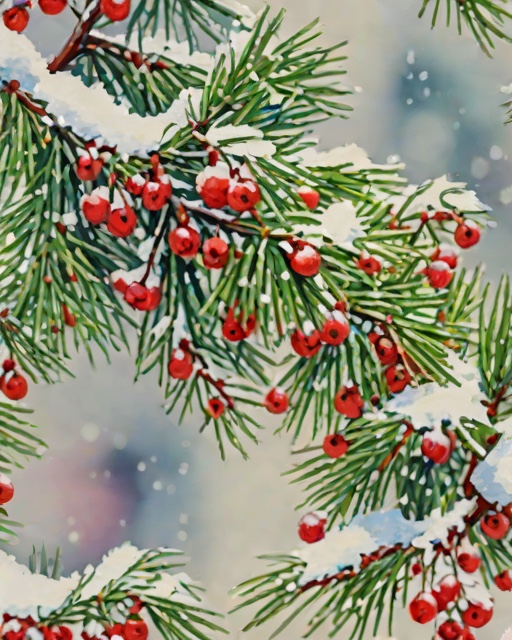
Category: Holiday